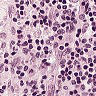
Metastatic tissue present: no